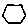
Label: hexagon